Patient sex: F
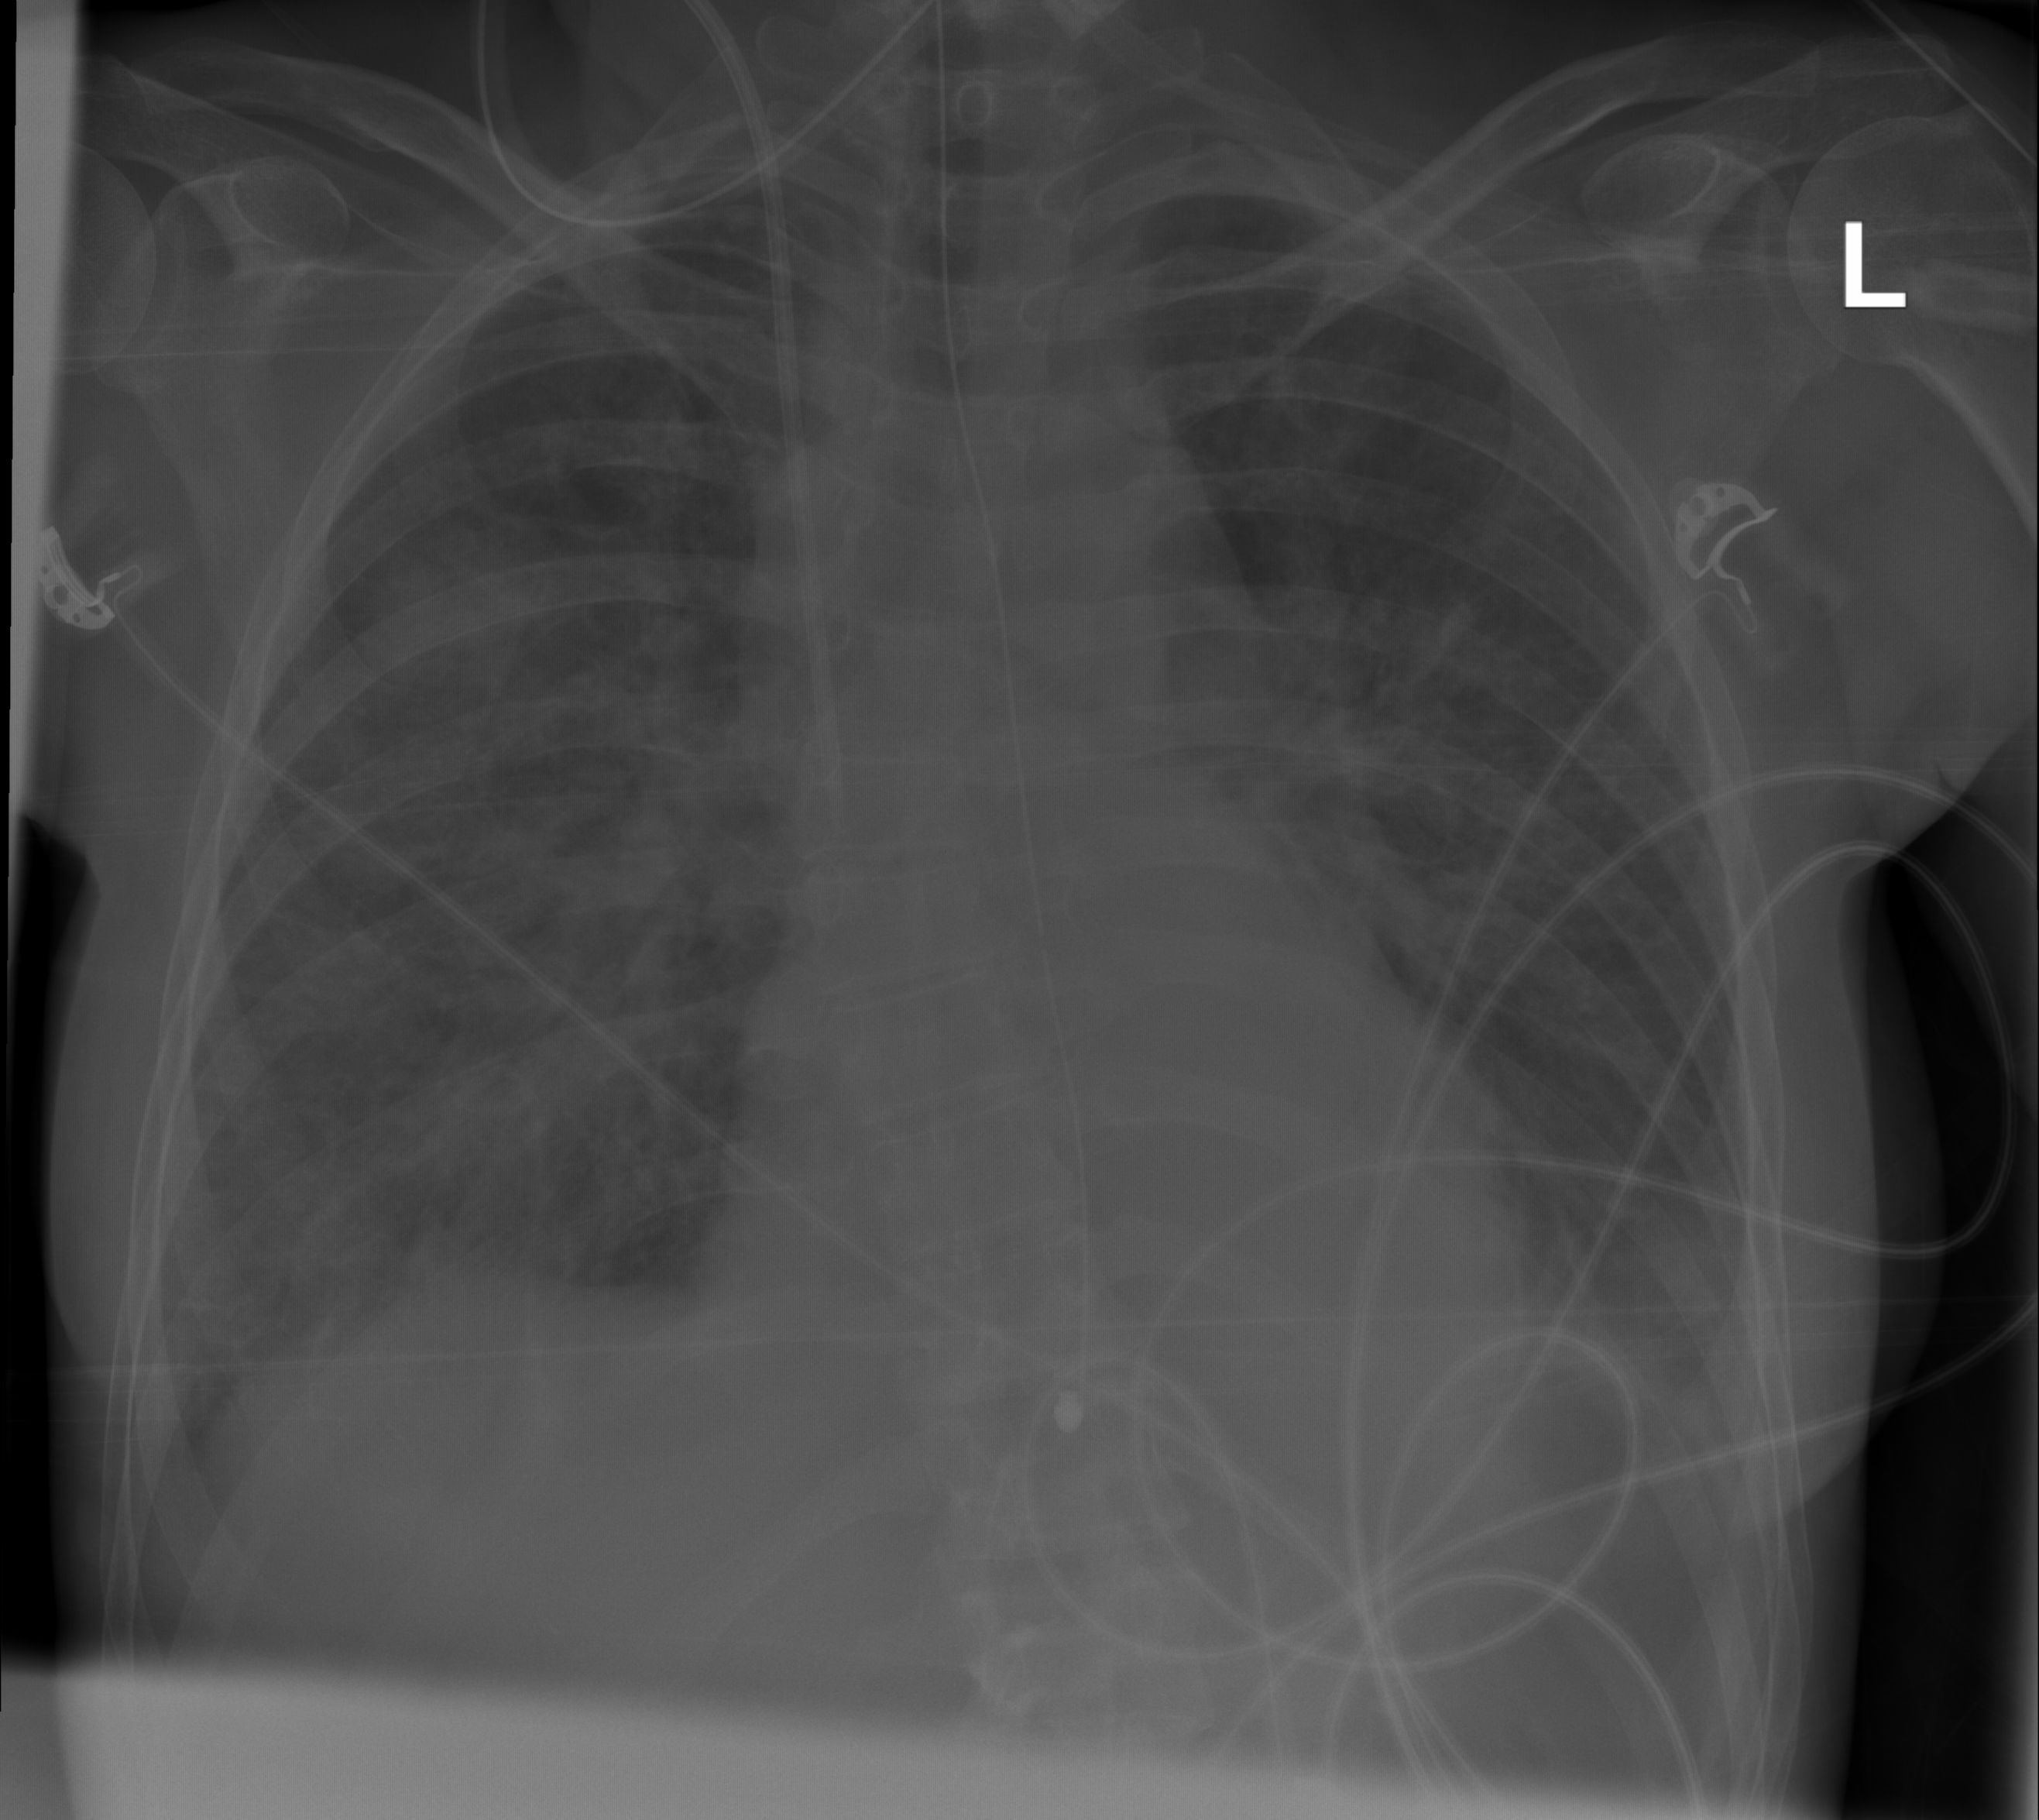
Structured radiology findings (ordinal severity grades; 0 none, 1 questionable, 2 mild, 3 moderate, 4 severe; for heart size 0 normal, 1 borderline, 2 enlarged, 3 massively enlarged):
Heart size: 1
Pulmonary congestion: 2
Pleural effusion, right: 2
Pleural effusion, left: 2
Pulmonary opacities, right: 2
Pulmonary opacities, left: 0
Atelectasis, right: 2
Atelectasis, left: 2